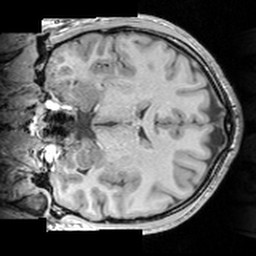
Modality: T1w
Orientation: coronal
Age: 25
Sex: male
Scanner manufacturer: siemens
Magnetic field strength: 3 T
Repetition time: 1.63 s
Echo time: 0.00311 s